Field crop: maize
Growth stage: 2
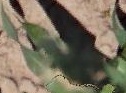
Species: maize